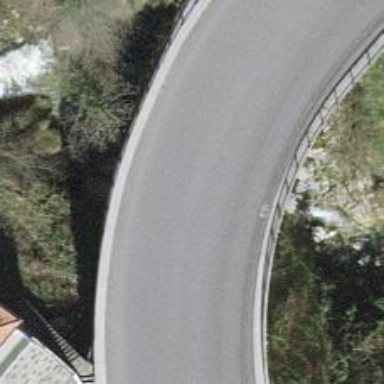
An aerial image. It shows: Secondary road crossing bridge.